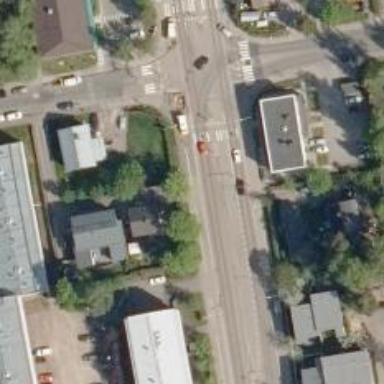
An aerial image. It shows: Driveway for service vehicles.